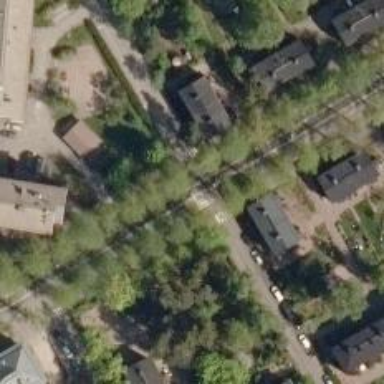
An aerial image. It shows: Tertiary road with asphalt surface. The road includes separate sidewalks and embedded tram rails.